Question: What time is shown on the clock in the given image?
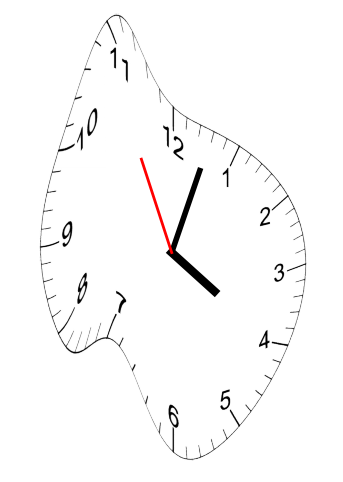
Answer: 04:02:55